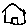
Label: house